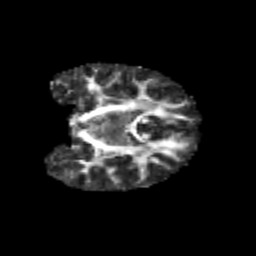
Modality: FA
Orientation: coronal
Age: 11
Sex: female
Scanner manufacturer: siemens
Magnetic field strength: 3 T
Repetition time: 3.8 s
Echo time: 0.07 s